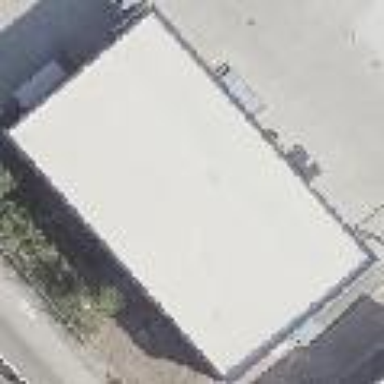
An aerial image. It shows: Commercial building.